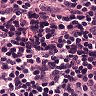
Metastatic tissue present: no